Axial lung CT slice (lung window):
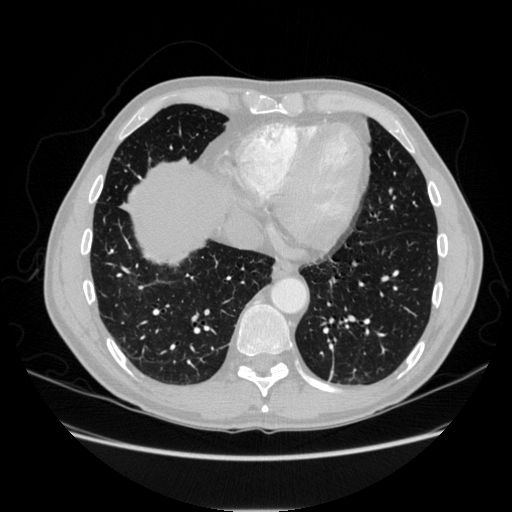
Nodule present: no